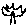
Label: tree